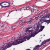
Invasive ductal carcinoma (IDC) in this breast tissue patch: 0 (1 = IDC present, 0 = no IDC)